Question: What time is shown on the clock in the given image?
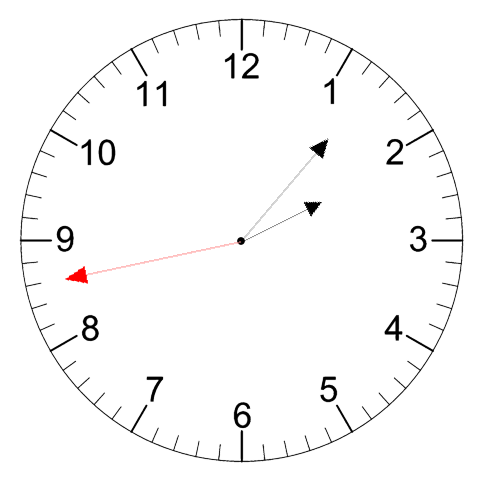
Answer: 02:06:43